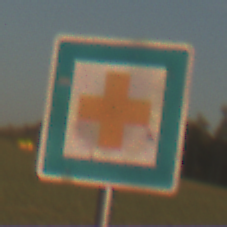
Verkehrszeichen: ErsteHilfe
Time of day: SunriseSunset
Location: Outdoor (Nature)
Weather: PartlyCloudy
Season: NotSpecified
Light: Natural